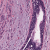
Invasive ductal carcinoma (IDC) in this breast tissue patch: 1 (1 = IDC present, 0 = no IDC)